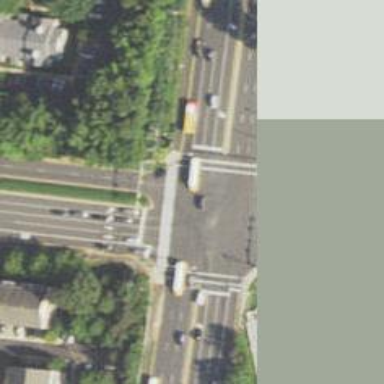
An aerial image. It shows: Zebra crossing for pedestrians.